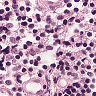
Metastatic tissue present: no